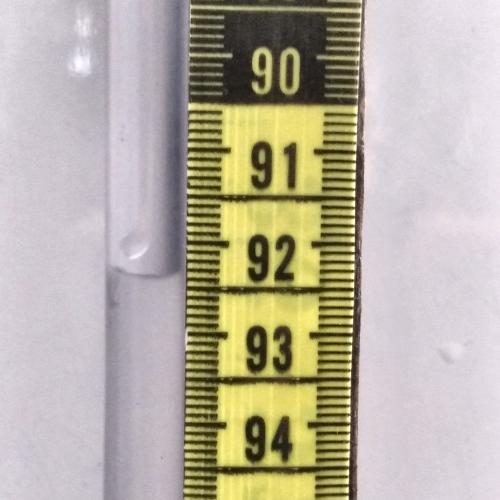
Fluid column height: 92.4 cm